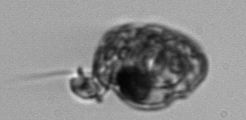
Label: Proterythropsis